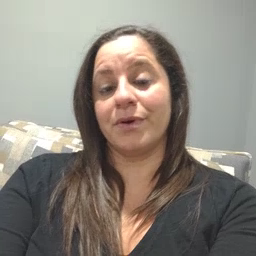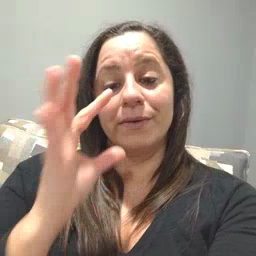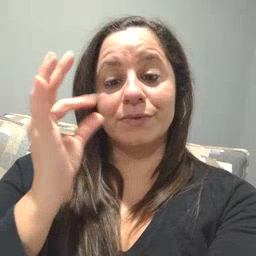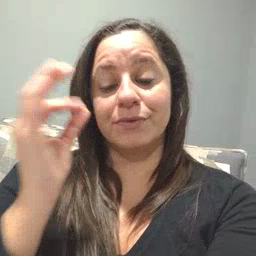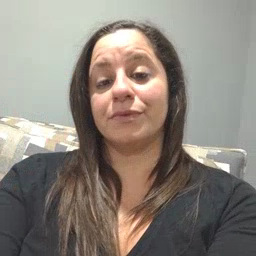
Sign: cat